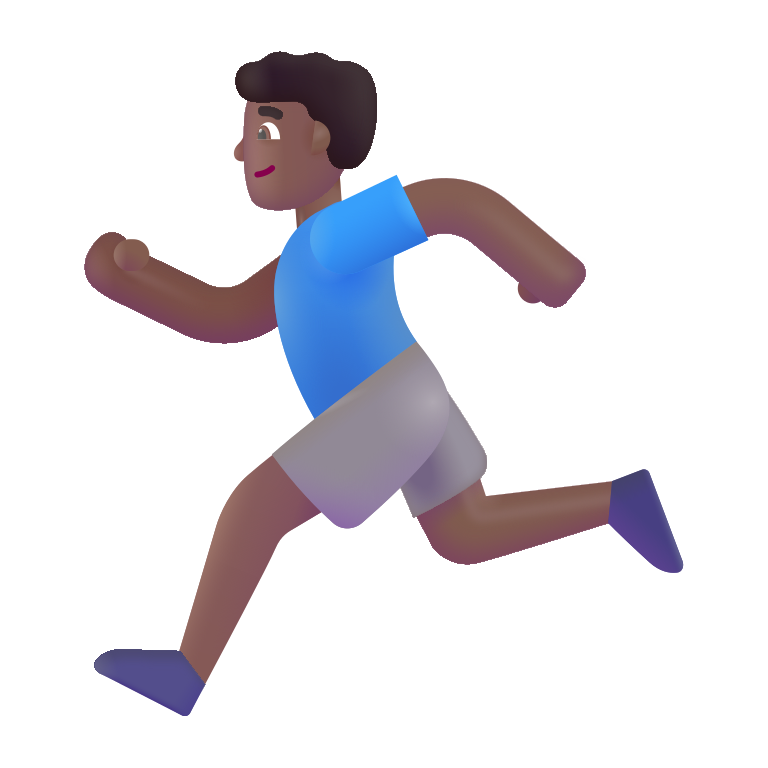
man running color  dark